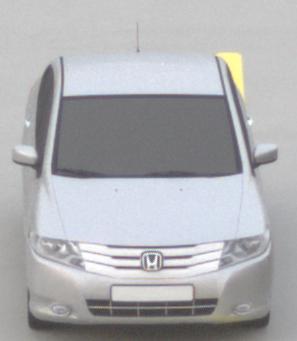
Make: Honda
Model: City
Detailed model: Gen. 6
Model produced from: 2008
Model produced until: 2013
Doors: 4
Color: white
Road condition: dry road
Daytime: sunrise or sunset
Contrast: low contrast